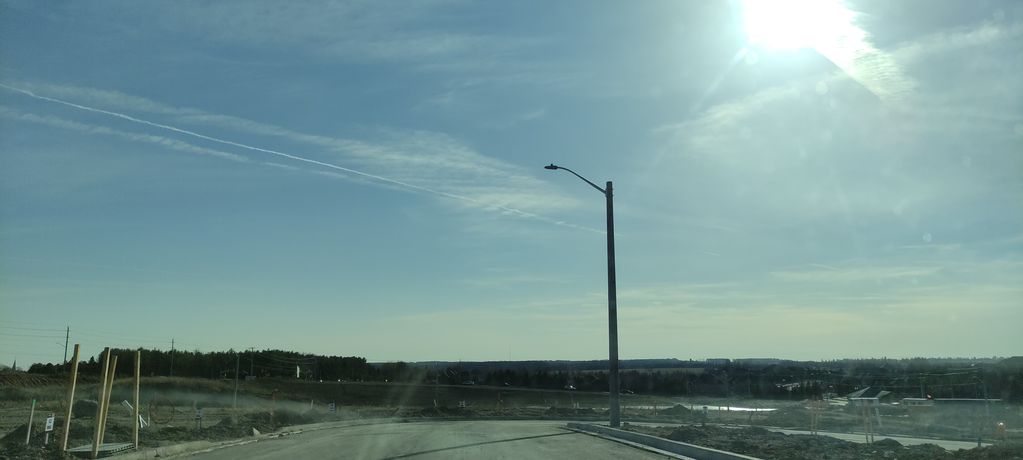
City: kitchener-waterloo